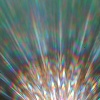
Label: sunburn